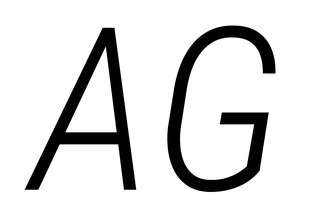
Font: Roboto-Italic_Condensed_Light_Italic